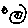
Label: smiley face